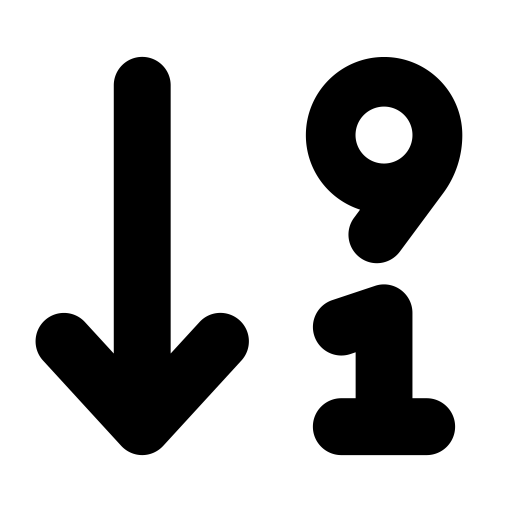
Tags: icon, FontAwesome, fa-icon, solid, arrow, down, 9, 1